Question: I am having an odd issue. I am using the newest MVC5 in Visual Studio 2013. I am trying to create a site that hosts an anonymous API as well as an Admin dashboard that requires intranet domain credentials through Windows Authentication. Everything works when running through IIS Express like I expect but not when hosted in real IIS.
When hosted in real IIS it gives me a logon box like I expect for the Admin portion but it doesn't take my logon and keeps prompting me. I know it is the right username and password for sure. Any idea why this is happening?
I have Windows Authentication installed in Windows Features and turned on in IIS for the site and all that.
Below is my setup..
'''
[Authorize]
public class DashboardController : Controller
<add key="EnableSimpleMembership" value="false" />
<authentication mode="Windows"/>
<authorization>
<allow users="?" />
</authorization>
</system.web>
<location path="gsapi">
<system.webServer>
<security>
<authentication>
<anonymousAuthentication enabled="true"/>
<windowsAuthentication enabled="true"/>
</authentication>
</security>
</system.webServer>
</location>
<system.webServer>
<validation validateIntegratedModeConfiguration="false" />
'''

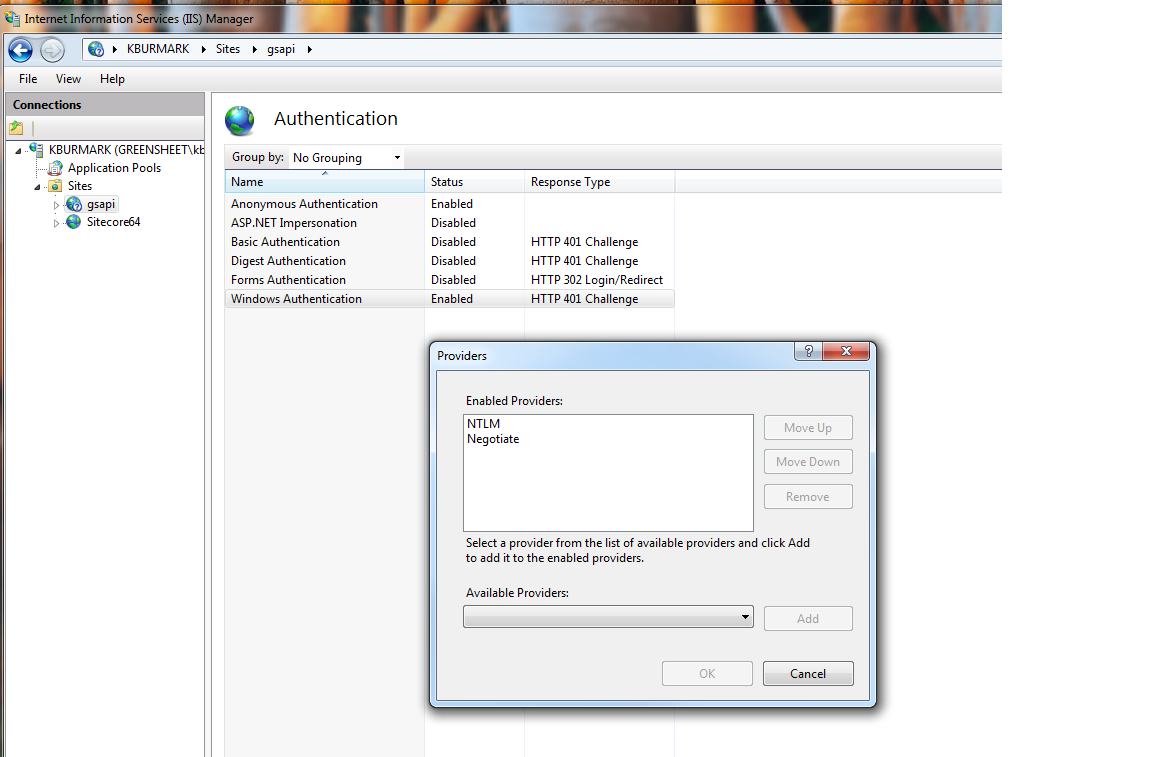
Answer: There is a security feature that tries to intercept reflection attacks on your server. These attacks are basically a "man in the middle" attack where the attacker performs a challenge-response protocol to the two participating systems that are attempting to authenticate.
When your server is using hostnames mapped to the loopback address, the security feature that is trying to protect you against these attacks is not able to tell legitimate requests from fraudulent ones. The symptom is that all challenge response attempts will fail.
Your choices are to specify host names in your registry or to disable the loopback check (not recommended).
The KB article that was linked in the comments gives specific instructions on what changes to make to work around this problem:
<URL>
The original MSKB URL has expired by now, but fortunately, it was archived before that happened:
<URL>
It reads:
---
## You receive error 401.1 when you browse a Web site that uses Integrated Authentication and is hosted on IIS 5.1 or a later version
To specify the host names that are mapped to the loopback address and can connect to Web sites on your computer, follow these steps:
1. Set the DisableStrictNameChecking registry entry to 1. For more information about how to do this, click the following article number to view the article in the Microsoft Knowledge Base: 281308 Connecting to SMB share on a Windows 2000-based computer or a Windows Server 2003-based computer may not work with an alias name
2. Click Start, click Run, type regedit, and then click OK.
3. In Registry Editor, locate and then click the following registry key: HKEY_LOCAL_MACHINE\SYSTEM\CurrentControlSet\Control\Lsa\MSV1_0
4. Right-click MSV1_0, point to New, and then click Multi-String Value.
5. Type BackConnectionHostNames, and then press ENTER.
6. Right-click BackConnectionHostNames, and then click Modify.
7. In the Value data box, type the host name or the host names for the sites that are on the local computer, and then click OK.
8. Quit Registry Editor, and then restart the IISAdmin service.
The second method is to disable the loopback check by setting the 'DisableLoopbackCheck' registry key.
To set the 'DisableLoopbackCheck' registry key, follow these steps:
1. Set the DisableStrictNameChecking registry entry to 1. For more information about how to do this, click the following article number to view the article in the Microsoft Knowledge Base: 281308 Connecting to SMB share on a Windows 2000-based computer or a Windows Server 2003-based computer may not work with an alias name
2. Click Start, click Run, type regedit, and then click OK.
3. In Registry Editor, locate and then click the following registry key: HKEY_LOCAL_MACHINE\SYSTEM\CurrentControlSet\Control\Lsa
4. Right-click Lsa, point to New, and then click DWORD Value.
5. Type DisableLoopbackCheck, and then press ENTER.
6. Right-click DisableLoopbackCheck, and then click Modify.
7. In the Value data box, type 1, and then click OK.
8. Quit Registry Editor, and then restart your computer.